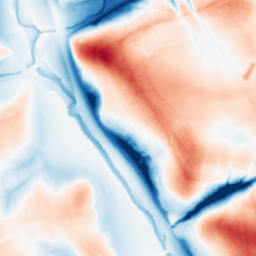
Category: classical
Decomposition family: gaussian_anisotropic
Decomposition parameters: sigma_x: 20
sigma_y: 20
Upsampling method: cubic_catmull_rom
Upsampling parameters: scale: 4
Upsampling scale: 4